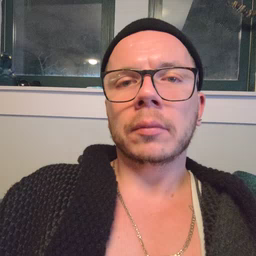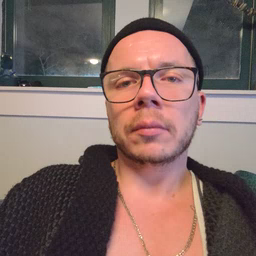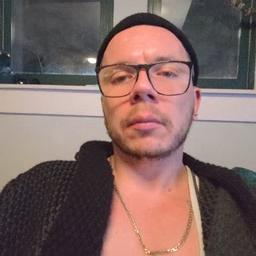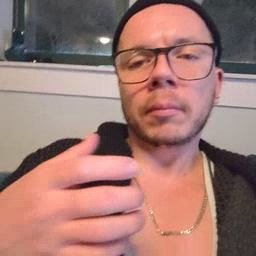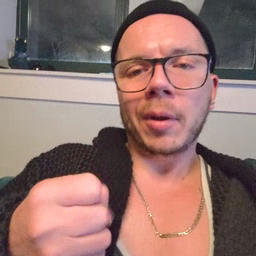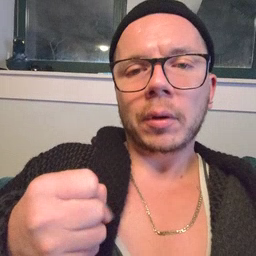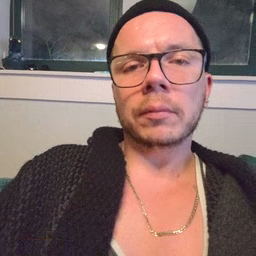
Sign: milk